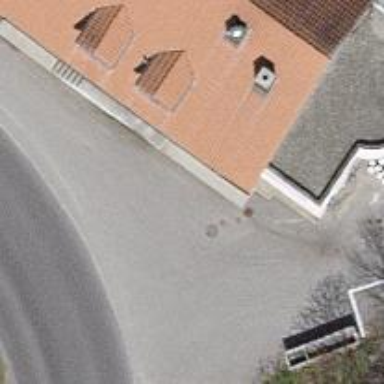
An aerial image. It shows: Post box is visible.